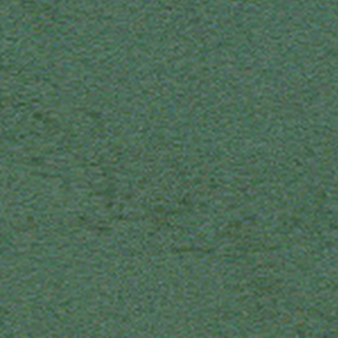
Label: other